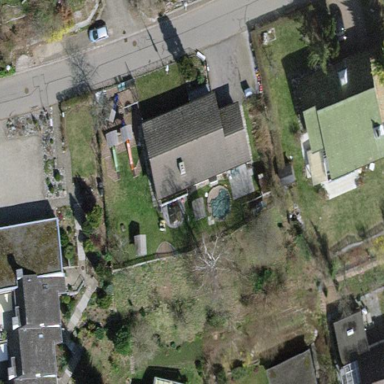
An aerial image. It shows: Detached building.